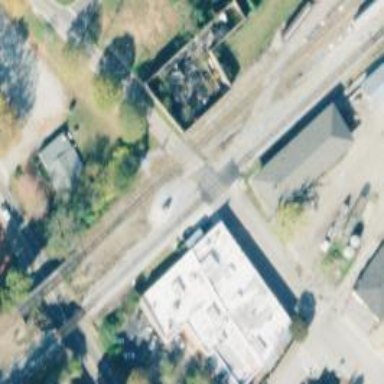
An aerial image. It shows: Level crossing with lights at railway intersection.